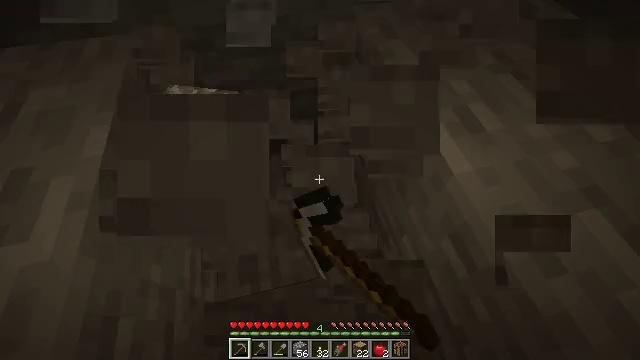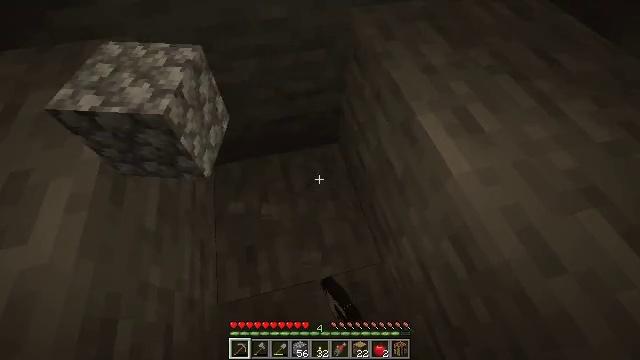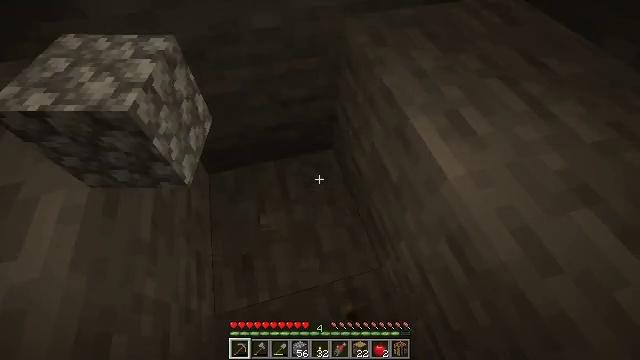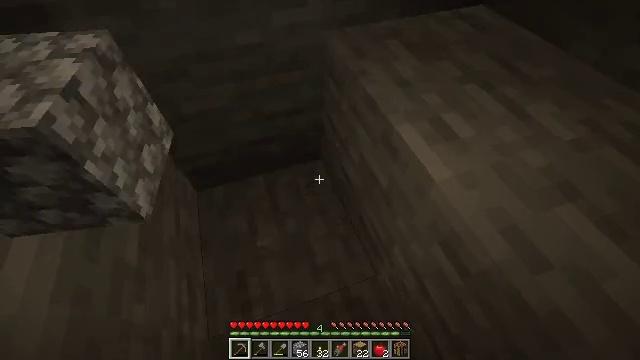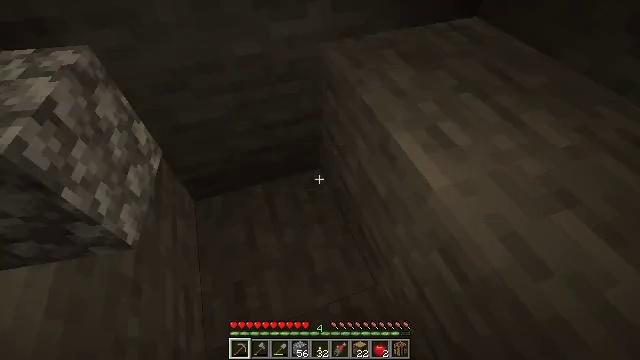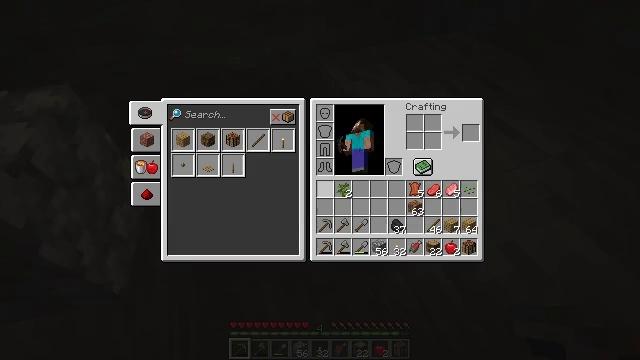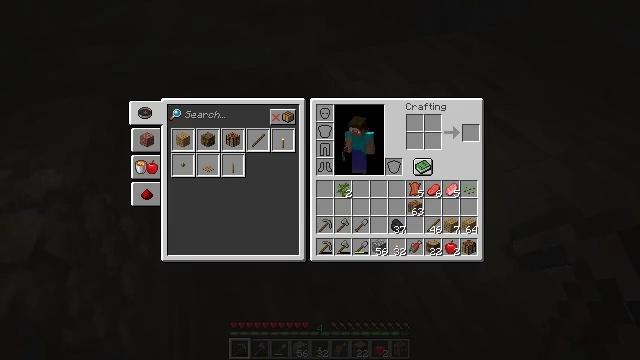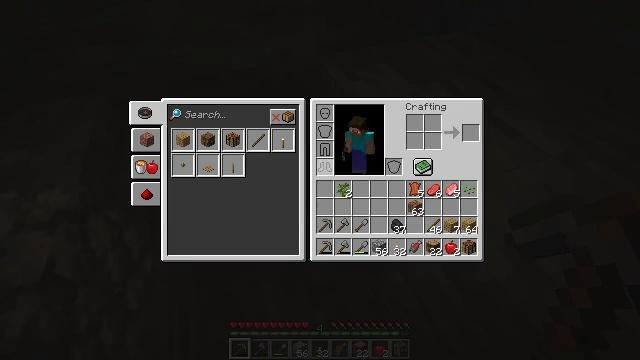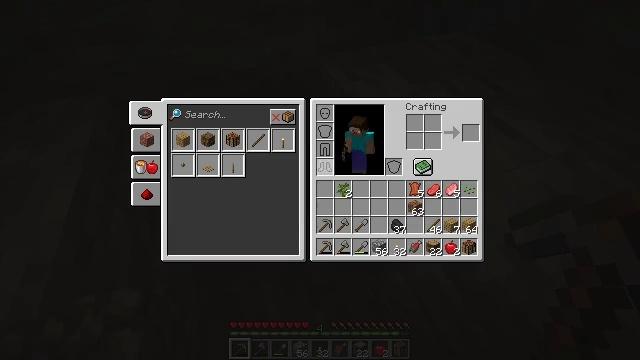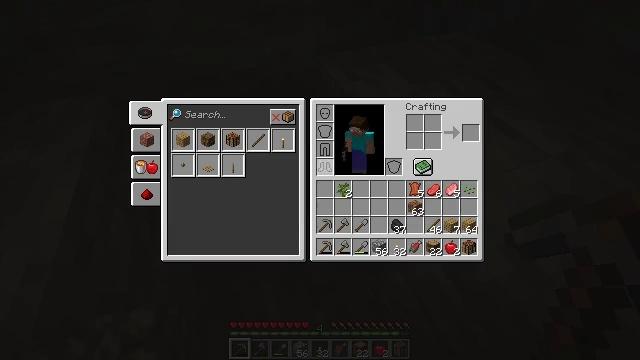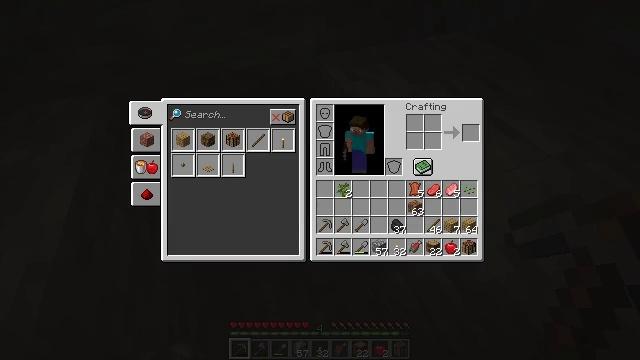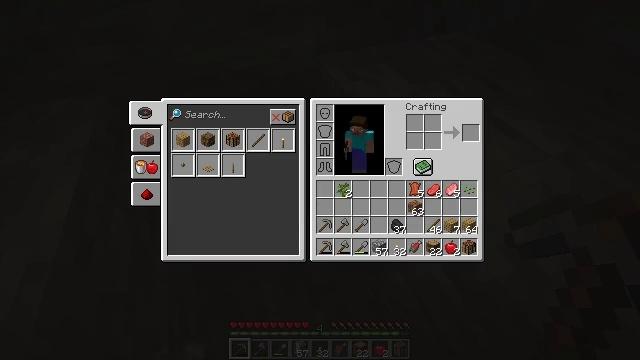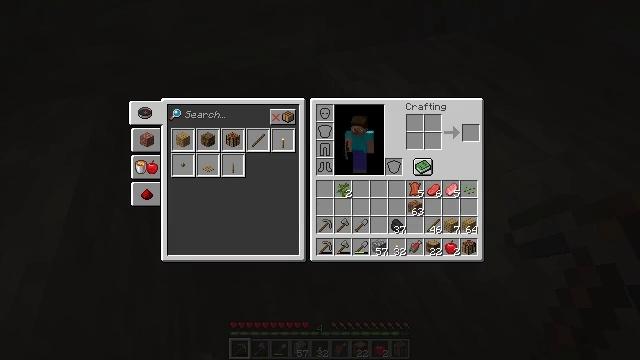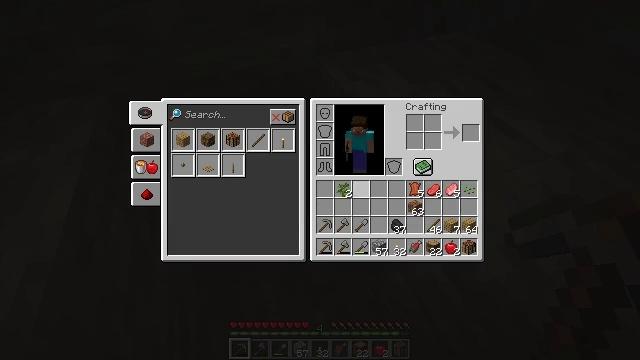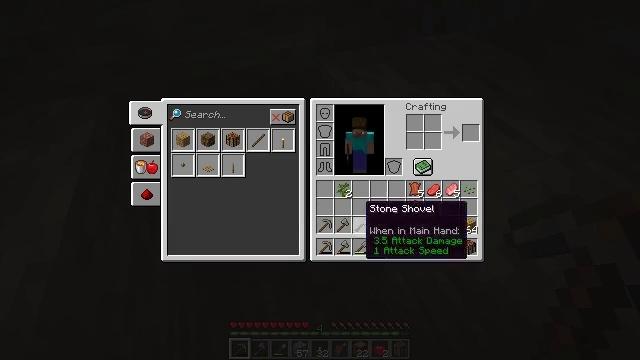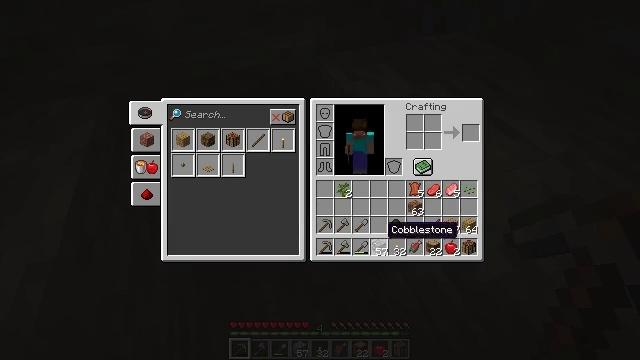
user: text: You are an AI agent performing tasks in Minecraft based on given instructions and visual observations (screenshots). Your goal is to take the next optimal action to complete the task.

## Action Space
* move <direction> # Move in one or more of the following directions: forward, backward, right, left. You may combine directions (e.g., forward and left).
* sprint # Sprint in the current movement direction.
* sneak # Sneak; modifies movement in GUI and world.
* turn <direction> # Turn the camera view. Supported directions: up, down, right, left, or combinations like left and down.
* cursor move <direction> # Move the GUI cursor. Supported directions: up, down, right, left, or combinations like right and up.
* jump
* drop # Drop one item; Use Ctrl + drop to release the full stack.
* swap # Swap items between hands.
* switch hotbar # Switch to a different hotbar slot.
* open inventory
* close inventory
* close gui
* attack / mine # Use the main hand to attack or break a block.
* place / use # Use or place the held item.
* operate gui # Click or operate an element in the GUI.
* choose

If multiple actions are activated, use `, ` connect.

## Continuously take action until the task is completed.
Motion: motion action
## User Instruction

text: Create oak planks using an oak log.
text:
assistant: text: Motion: no_op
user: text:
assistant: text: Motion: turn right and up
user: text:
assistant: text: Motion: turn right and up
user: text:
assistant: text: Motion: turn up
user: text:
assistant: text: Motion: turn right and up, open inventory
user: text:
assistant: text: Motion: open inventory
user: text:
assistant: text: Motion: open inventory
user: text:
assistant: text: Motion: no_op
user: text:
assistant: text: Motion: no_op
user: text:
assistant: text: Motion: cursor move right
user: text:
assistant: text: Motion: no_op
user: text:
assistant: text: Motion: no_op
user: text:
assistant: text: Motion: cursor move down
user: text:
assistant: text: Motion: cursor move down
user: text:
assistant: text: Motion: cursor move right and down
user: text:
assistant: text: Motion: cursor move right
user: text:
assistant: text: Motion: cursor move right
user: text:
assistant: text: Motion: cursor move right
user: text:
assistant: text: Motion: no_op
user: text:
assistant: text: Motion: no_op
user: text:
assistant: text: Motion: no_op
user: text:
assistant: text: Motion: no_op
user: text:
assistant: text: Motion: no_op
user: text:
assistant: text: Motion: no_op
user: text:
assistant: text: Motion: no_op
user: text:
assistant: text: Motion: no_op
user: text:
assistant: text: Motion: no_op
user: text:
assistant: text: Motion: operate gui
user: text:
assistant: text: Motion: operate gui
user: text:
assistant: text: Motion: operate gui